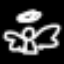
Label: angel